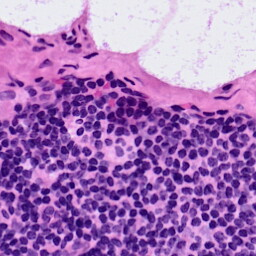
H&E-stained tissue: LymphNode